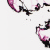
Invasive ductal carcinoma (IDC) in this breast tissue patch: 0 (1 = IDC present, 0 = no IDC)